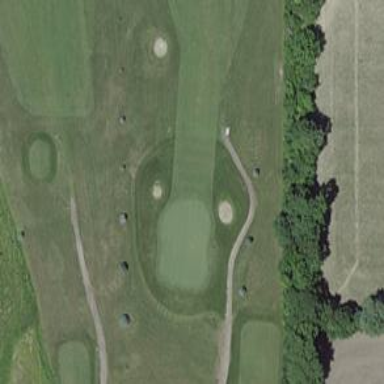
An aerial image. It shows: Golf hole.